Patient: sex F, age 44
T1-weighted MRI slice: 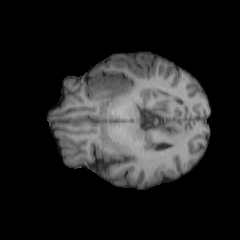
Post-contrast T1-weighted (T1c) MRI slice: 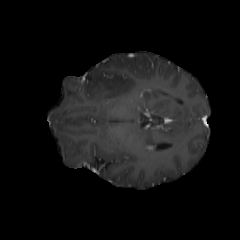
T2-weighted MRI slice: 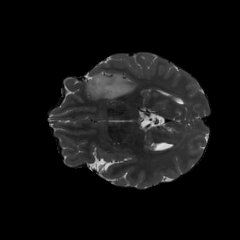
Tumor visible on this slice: yes
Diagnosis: Oligodendroglioma, IDH-mutant, 1p/19q-codeleted
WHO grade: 2